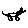
Label: cat